Question: I'm stuck using myItem.hide() method every time I need to remove Item from QListWidget list. Hiding an item instead of deleting/removing makes things unnecessary complex. I would appreciate if you show me how to delete Item from ListWidget permanently.

---
'''
from PyQt4 import QtGui, QtCore
class MyApp(object):
def __init__(self):
super(MyApp, self).__init__()
self.mainWidget = QtGui.QWidget()
self.mainLayout = QtGui.QVBoxLayout()
self.mainWidget.setLayout(self.mainLayout)
self.hLayout = QtGui.QHBoxLayout()
self.mainLayout.insertLayout(0, self.hLayout)
self.listA=QtGui.QListWidget()
for i in range(3):
self.listA.addItem('Item '+str(i))
self.hLayout.addWidget(self.listA)
self.buttonGroupbox = QtGui.QGroupBox()
self.buttonlayout = QtGui.QVBoxLayout()
self.buttonGroupbox.setLayout(self.buttonlayout)
okButton = QtGui.QPushButton('Remove Selected')
okButton.clicked.connect(self.removeSel)
self.buttonlayout.addWidget(okButton)
self.mainLayout.addWidget(self.buttonGroupbox)
self.mainWidget.show()
sys.exit(app.exec_())
def removeSel(self):
listItems=self.listA.selectedItems()
if not listItems: return
for item in listItems:
print type(item), dir(item)
'''
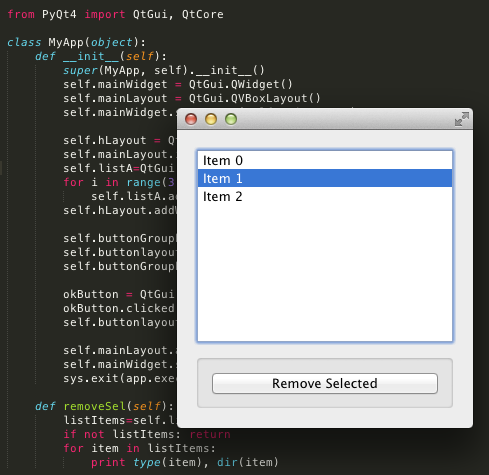
Answer: I don't know why but removeItemWidget don't work as expected. You have to use take item instead:
'''
def removeSel(self):
listItems=self.listA.selectedItems()
if not listItems: return
for item in listItems:
self.listA.takeItem(self.listA.row(item))
'''